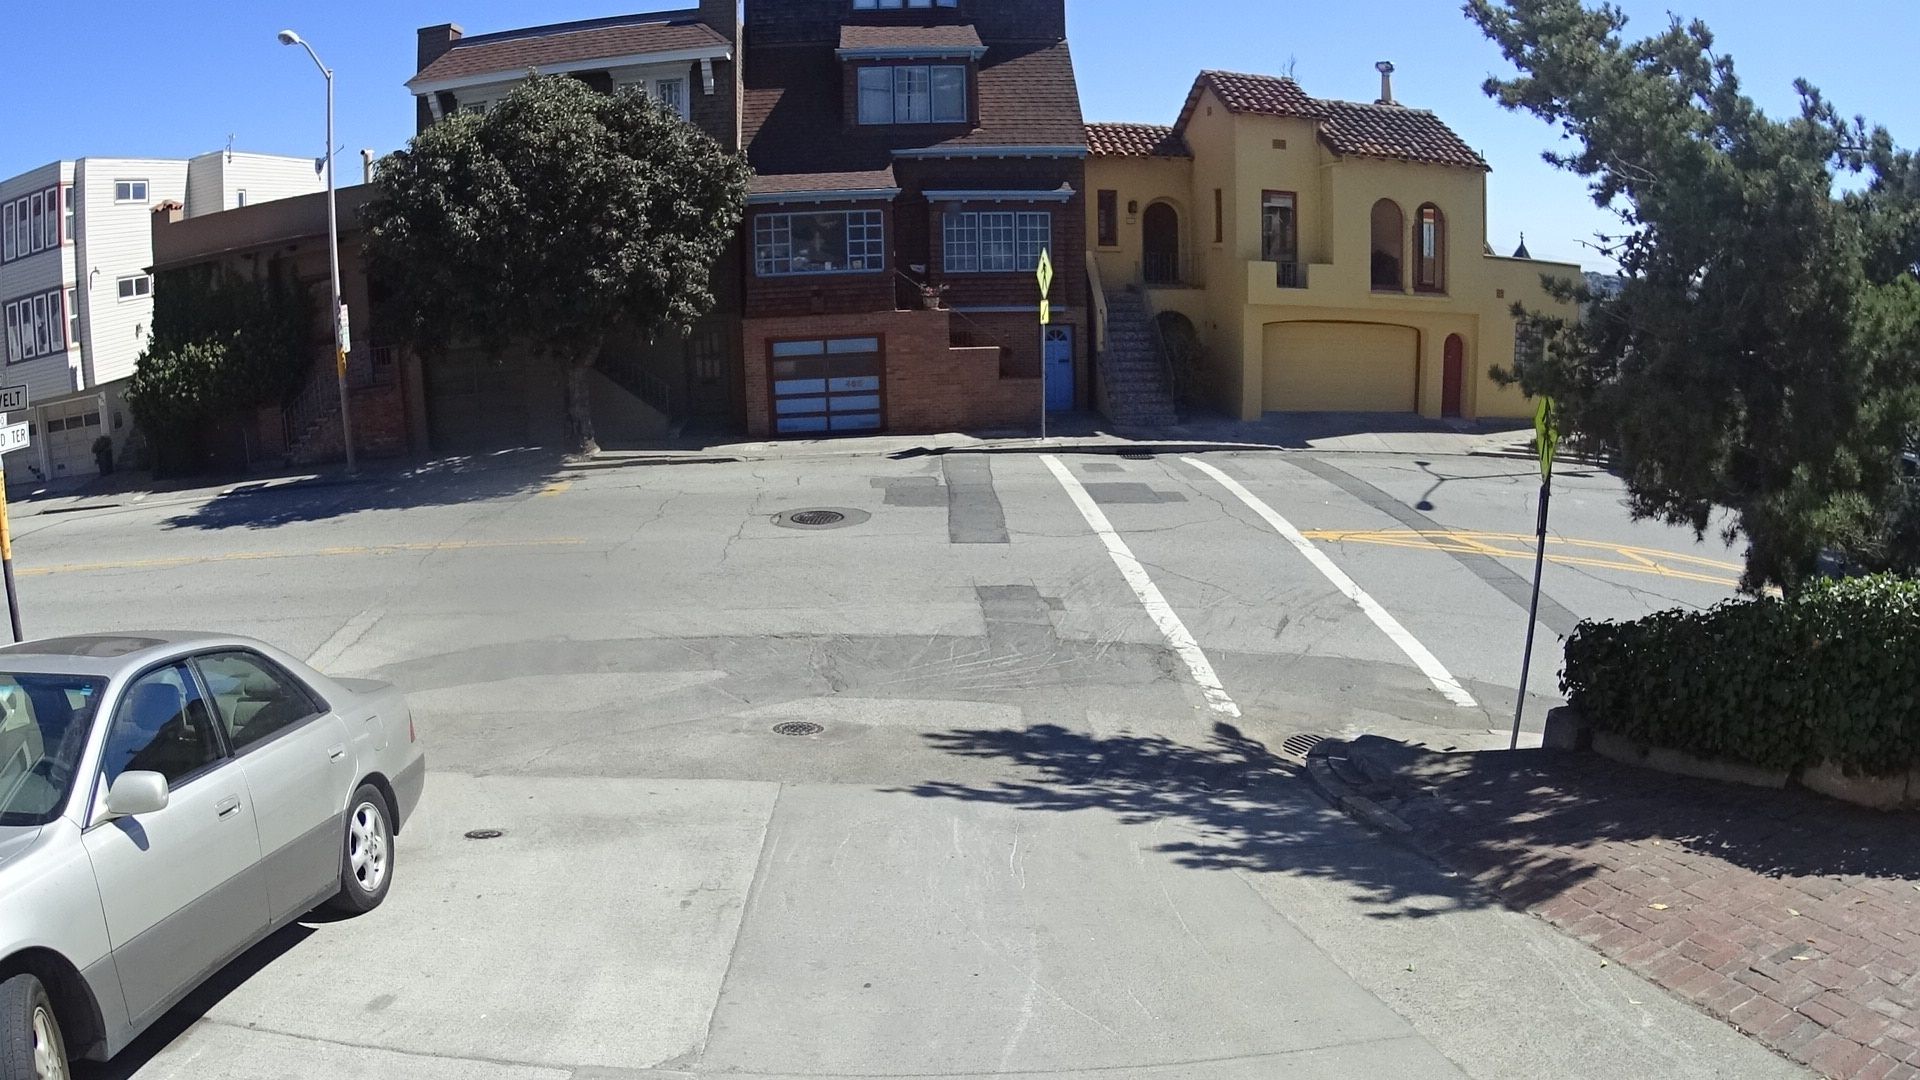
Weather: clear
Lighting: day
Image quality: good
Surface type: walking surface
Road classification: residential
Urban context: urban centre
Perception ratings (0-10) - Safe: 5.19, Lively: 8.22, Beautiful: 6.1, Boring: 3.48, Depressing: 2.46, Wealthy: 7.68